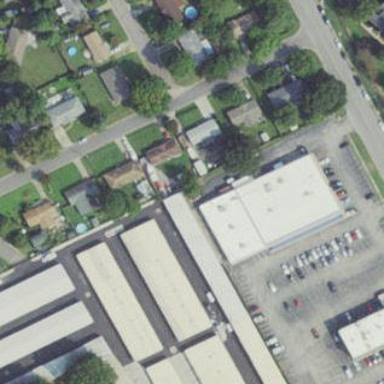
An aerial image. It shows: Commercial building.